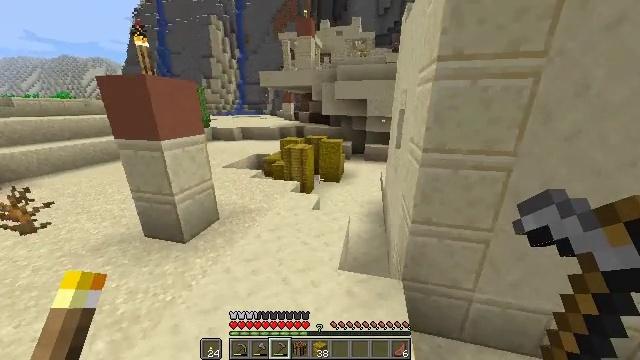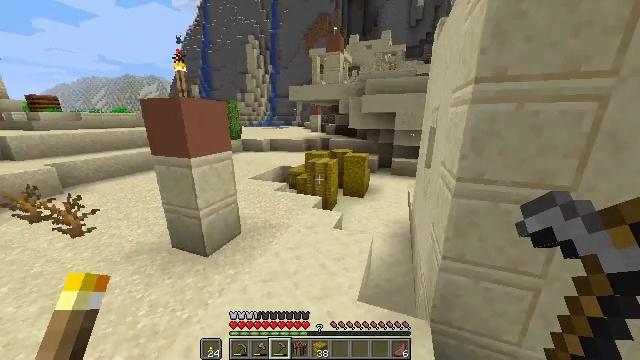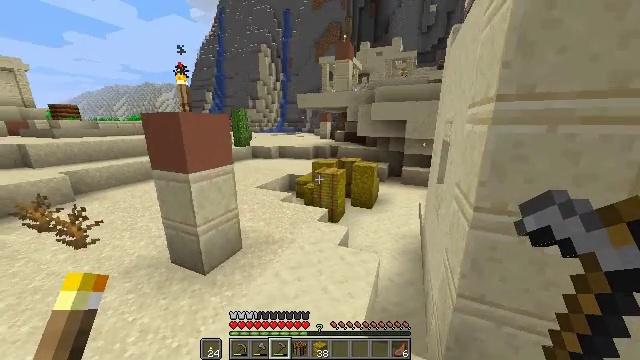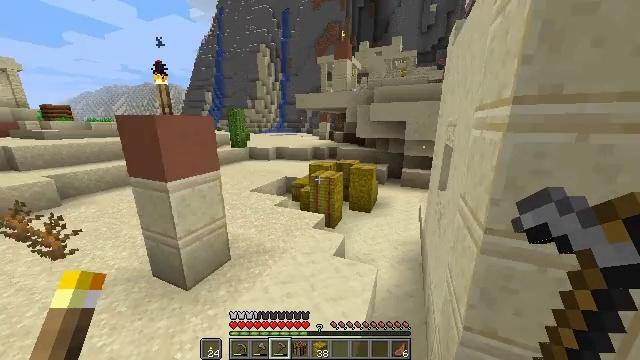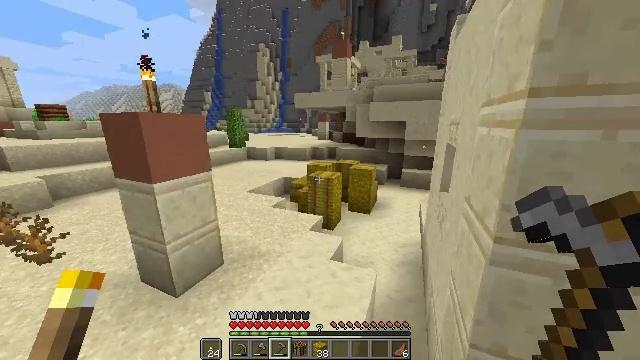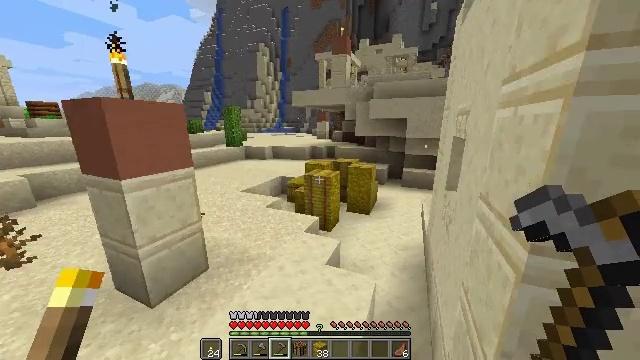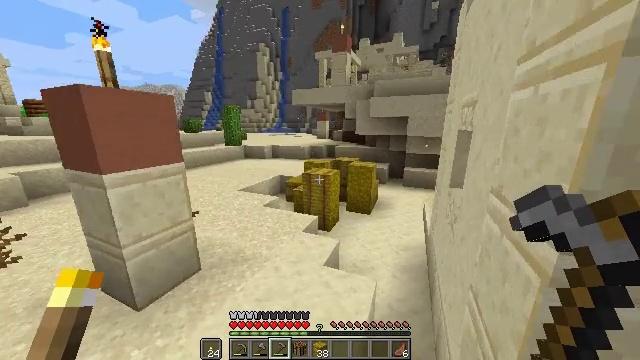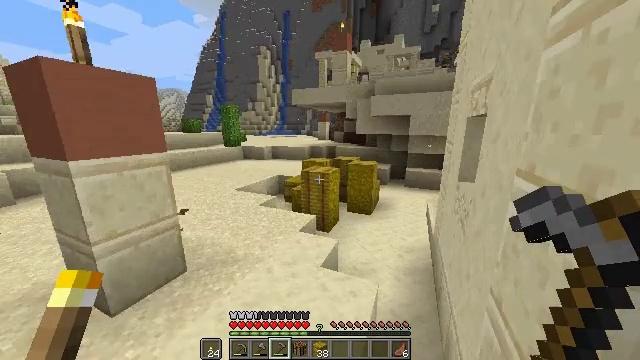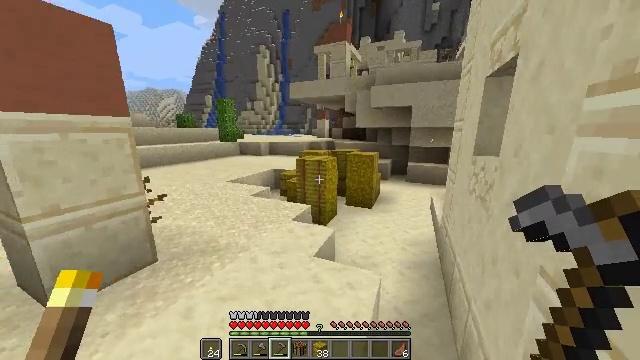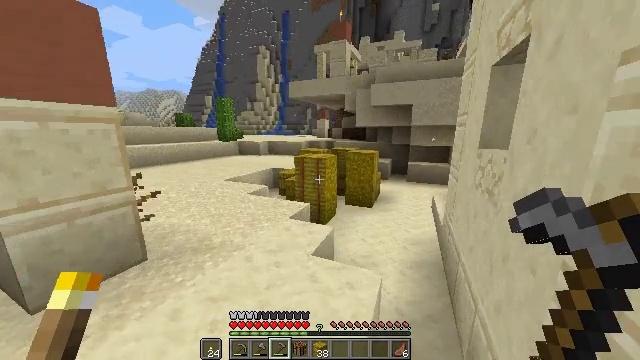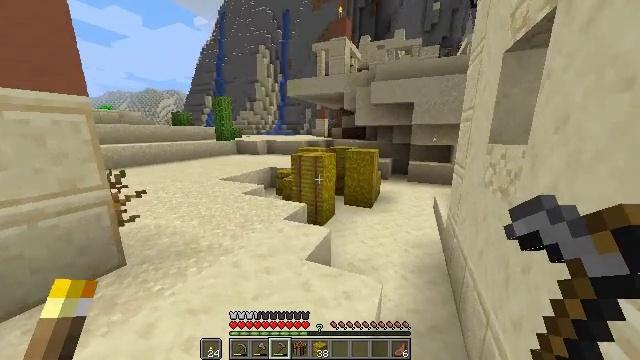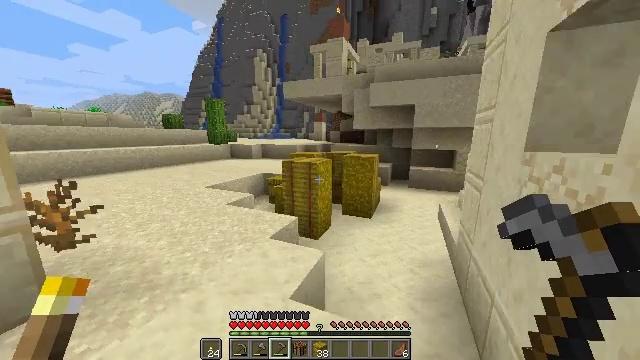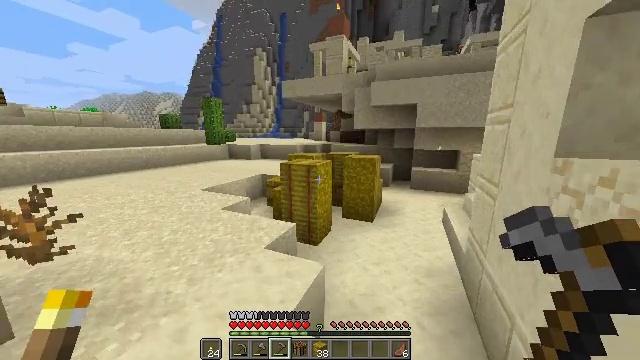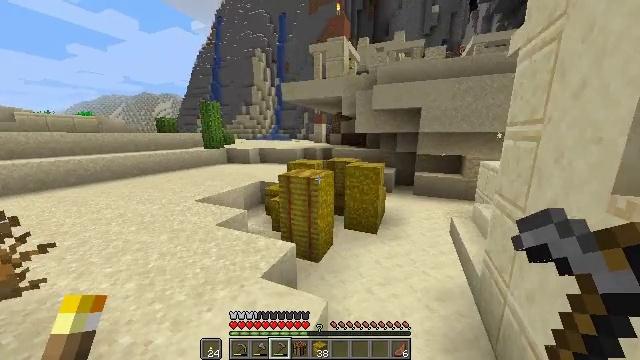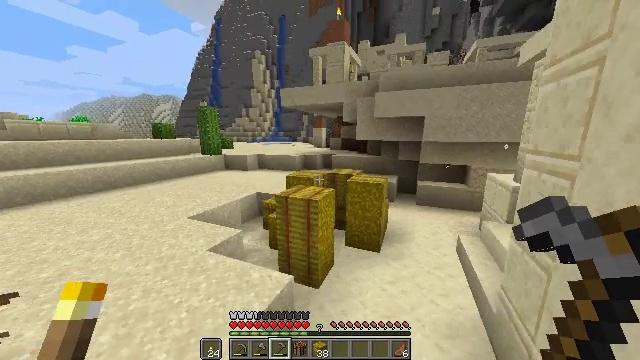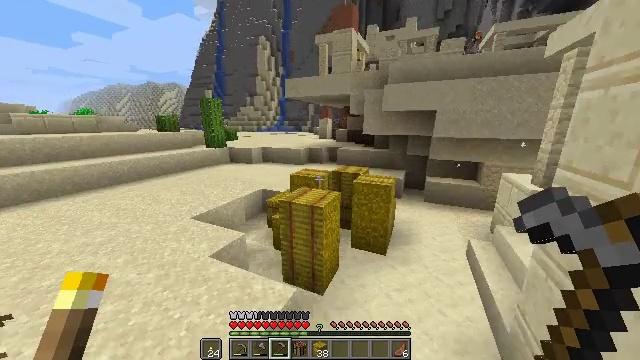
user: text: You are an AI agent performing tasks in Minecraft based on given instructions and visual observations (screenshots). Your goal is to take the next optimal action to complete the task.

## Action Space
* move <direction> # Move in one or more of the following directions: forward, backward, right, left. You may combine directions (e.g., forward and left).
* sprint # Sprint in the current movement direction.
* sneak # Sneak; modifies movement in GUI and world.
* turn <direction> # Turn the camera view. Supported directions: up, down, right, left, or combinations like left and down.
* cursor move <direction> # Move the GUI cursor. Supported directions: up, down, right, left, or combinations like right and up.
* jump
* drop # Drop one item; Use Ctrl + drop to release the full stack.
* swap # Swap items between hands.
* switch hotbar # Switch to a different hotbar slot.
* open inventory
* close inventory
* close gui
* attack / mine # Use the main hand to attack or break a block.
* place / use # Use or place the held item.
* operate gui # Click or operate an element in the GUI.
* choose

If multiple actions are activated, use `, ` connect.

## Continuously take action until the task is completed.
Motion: motion action
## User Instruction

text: Break the hay block to collect it.
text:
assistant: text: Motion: move forward, sprint, turn left and up, jump
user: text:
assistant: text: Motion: move forward, sprint, turn left and up
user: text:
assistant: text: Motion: move forward, sprint
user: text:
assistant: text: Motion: move forward, sprint
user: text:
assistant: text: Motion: move forward, sprint
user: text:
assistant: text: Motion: move forward, sprint
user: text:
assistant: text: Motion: move forward, sprint
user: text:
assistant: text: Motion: move forward, sprint
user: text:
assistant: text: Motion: move forward, sprint
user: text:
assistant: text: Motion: move forward, sprint
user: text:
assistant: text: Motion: move forward, sprint, turn up
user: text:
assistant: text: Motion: move forward, sprint
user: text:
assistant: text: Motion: move forward, sprint, jump
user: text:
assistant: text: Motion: move forward, sprint, jump
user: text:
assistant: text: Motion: move forward, sprint, turn left and down, jump
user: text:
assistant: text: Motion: move forward, turn left and down
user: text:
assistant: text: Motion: move forward, turn left and down
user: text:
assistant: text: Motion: move forward
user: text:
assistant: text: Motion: no_op
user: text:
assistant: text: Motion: no_op
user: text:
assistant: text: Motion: no_op
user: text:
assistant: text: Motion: no_op
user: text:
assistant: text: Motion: attack / mine
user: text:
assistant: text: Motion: attack / mine
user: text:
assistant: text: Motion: turn right, attack / mine
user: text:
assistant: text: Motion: turn up, attack / mine
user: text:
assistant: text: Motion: turn up, attack / mine
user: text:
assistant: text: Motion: attack / mine
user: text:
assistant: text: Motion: attack / mine
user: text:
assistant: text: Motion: attack / mine